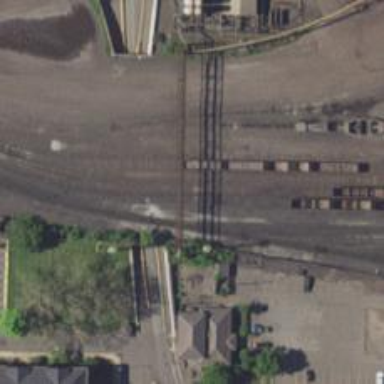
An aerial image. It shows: Rail spur service.